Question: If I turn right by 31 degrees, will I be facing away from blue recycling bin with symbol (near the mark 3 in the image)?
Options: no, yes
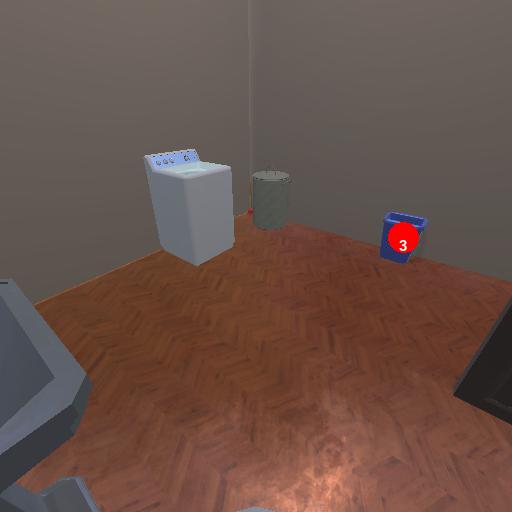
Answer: no